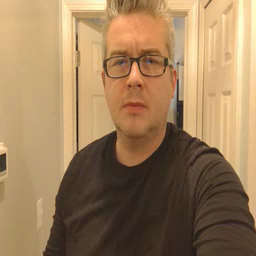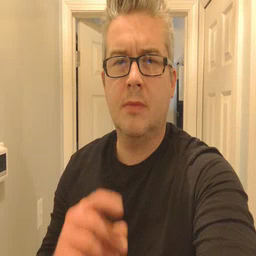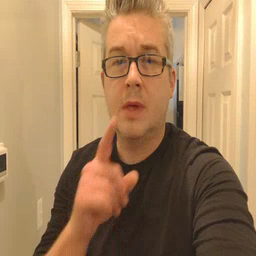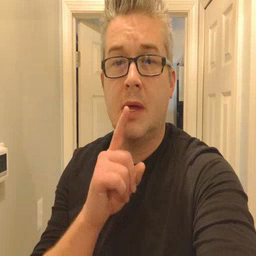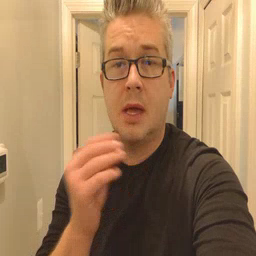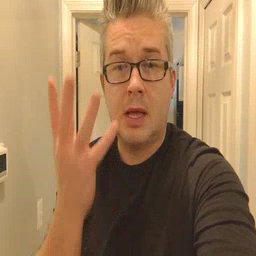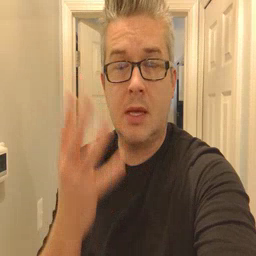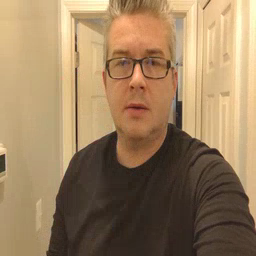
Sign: lamp